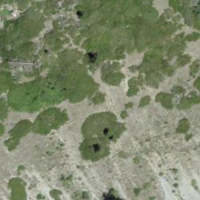
EUNIS habitat code: 45
Species observed at this site:
Epipactis atrorubens